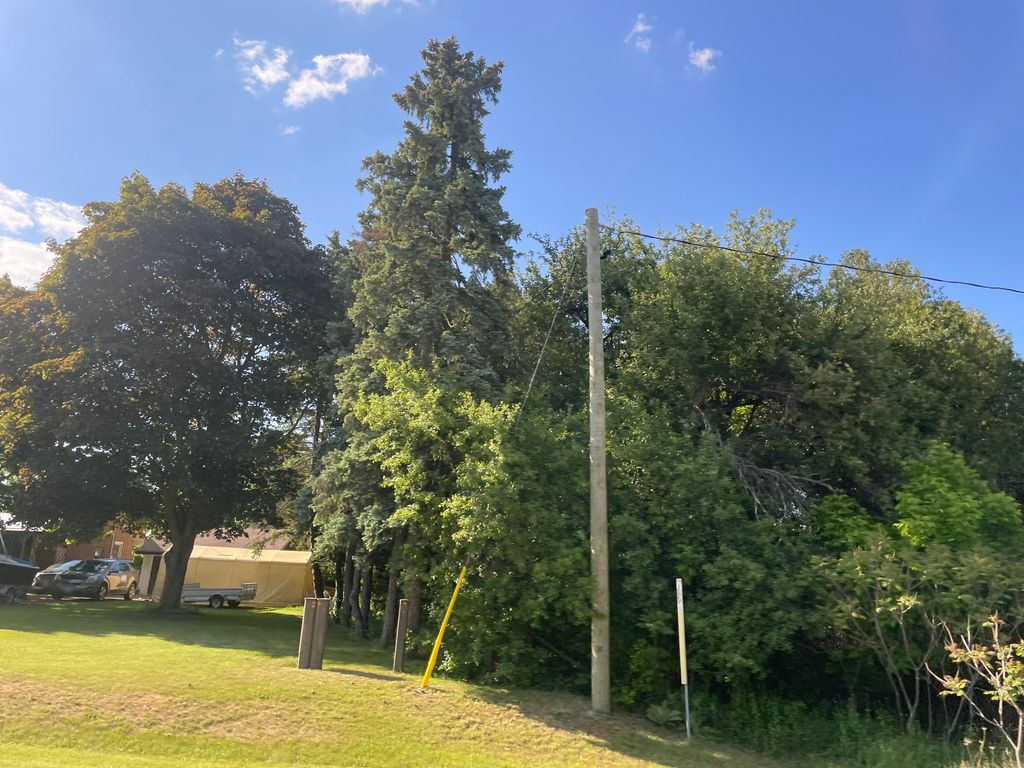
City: kitchener-waterloo